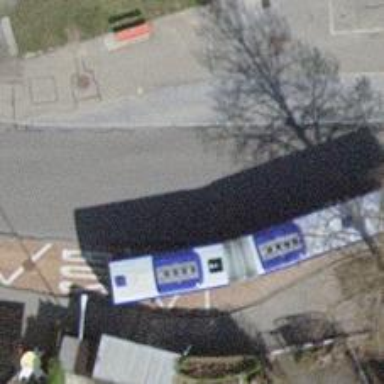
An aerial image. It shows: Bus stop with stop position for public transport.